Question: I am using google maps api v3..How can I hide the "Google" link in the bottom corner of my Google map (circled below)?

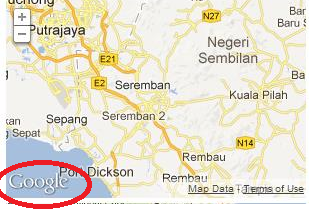
Answer: Read the <URL>. I think this is the relevant section, but it is your responsibility to read, understand and abide by the terms if you are using the service.
(a) Content provided to you through the Service may contain the trade names, trademarks, service marks, logos, domain names, and other distinctive brand features of Google, its partners, or other third party rights holders of content indexed by Google. When Google provides this attribution, you must display it as provided through the Service or as described in the Maps APIs Documentation and may not delete or in any manner alter these trade names, trademarks, service marks, logos, domain names, and other distinctive brand features.